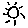
Label: sun